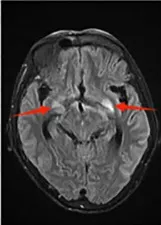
Imaging manifestations of Case 1 on cranial MRI. The T2 Flair sequence is as follows: Images (A, B) display small patchy abnormal signal foci symmetrically located at the base of the bilateral basal ganglia on January 4th.
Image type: radiology (mri)